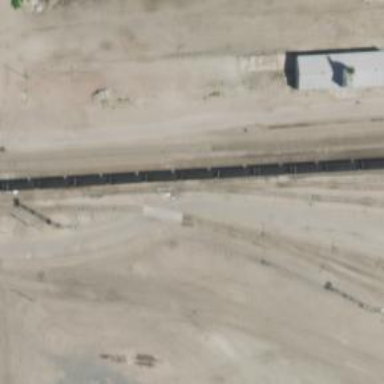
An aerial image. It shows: Railway siding for service.